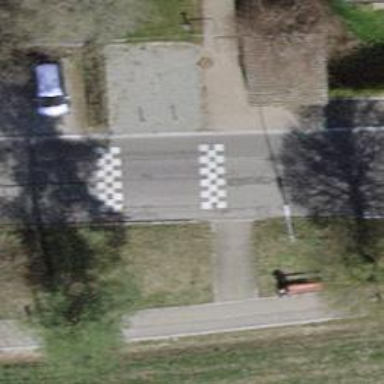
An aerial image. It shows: Traffic calming cushion.